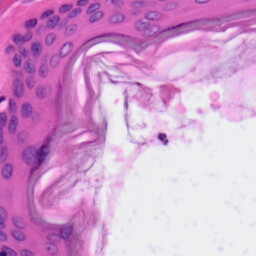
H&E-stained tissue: Skin